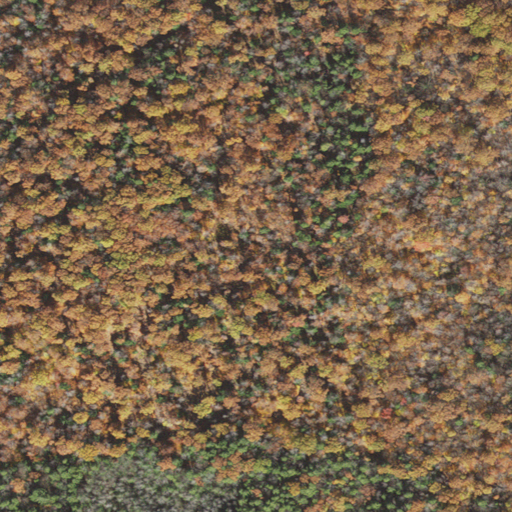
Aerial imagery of mountain in Massachusetts named Spruce Hill containing deciduous forest, mixed forest, and woody wetlands